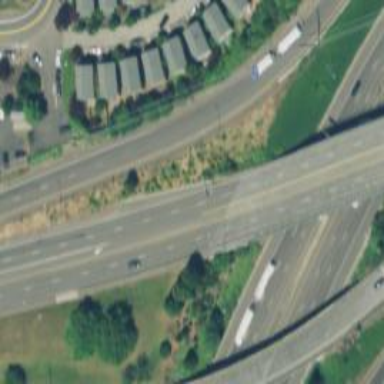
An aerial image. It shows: Primary highway bridge with sidewalk on the left.